Question: For SEO purposes, what tag should I use for my comments heading? The heading tag for the comments contains the Heading of the page with the added word: Comments. Should this be a H2 or H3 or something else? Thanks

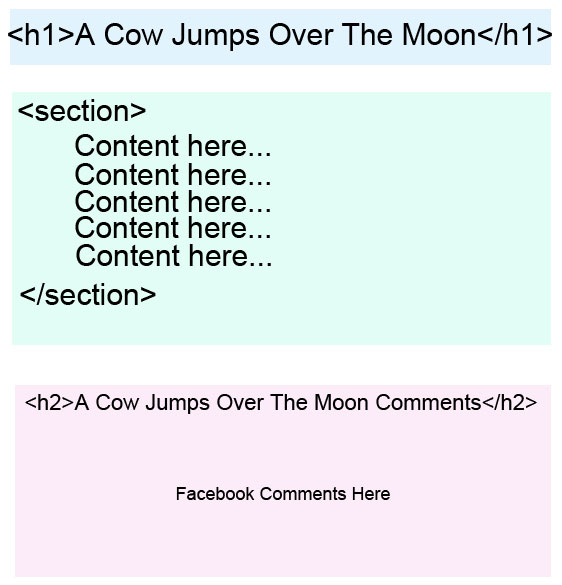
Answer: Micro-optimizations and tweaks for SEO purposes are mostly unnecessary nowadays, just make your page semantic to make the search engines interpret it better.
If you used a <URL> heading for the comments.